Field crop: maize
Growth stage: 2
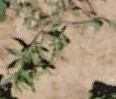
Species: atriplex